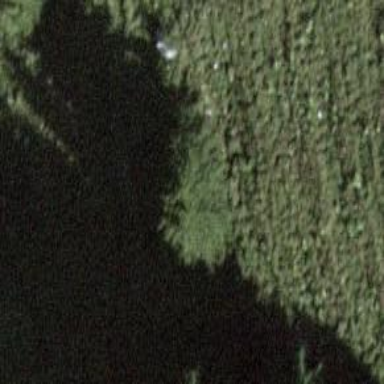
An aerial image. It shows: Evergreen needle-leaved tree.